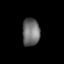
Tissue: lung
Cell type: Fibroblasts
Senescence score: 0.5484
Nuclear area (px): 480
Mean DAPI intensity: 109.352